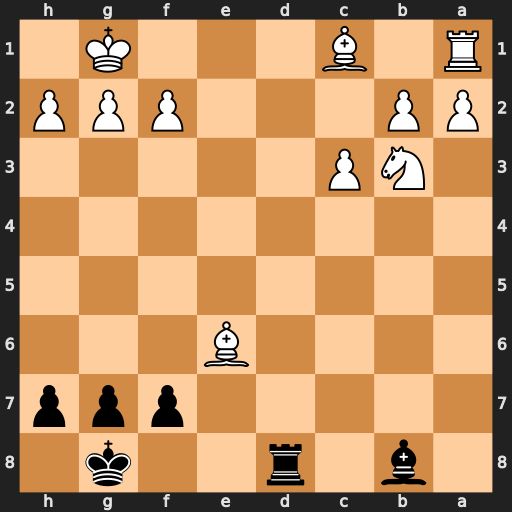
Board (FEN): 1b1r2k1/5ppp/4B3/8/8/1NP5/PP3PPP/R1B3K1
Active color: b
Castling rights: -
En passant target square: -
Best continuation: Rd1#